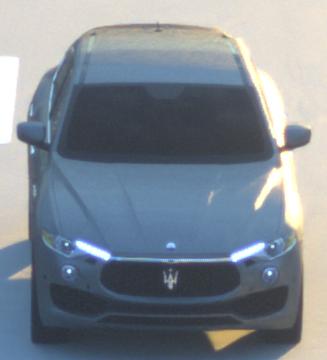
Make: Maserati
Model: Levante GT Hybrid
Detailed model: Levante
Model produced from: 2021/07
Model produced until: 2022/10
Doors: 4
Color: gray
Road condition: dry road
Daytime: sunrise or sunset
Contrast: medium contrast